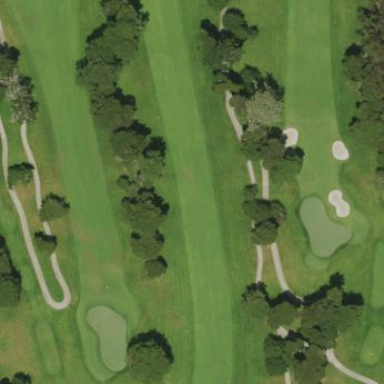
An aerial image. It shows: Grassy area designated as golf fairway.